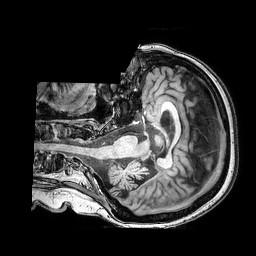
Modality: T1w
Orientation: axial
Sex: female
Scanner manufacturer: philips
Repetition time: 0.008173 s
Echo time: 0.00374 s